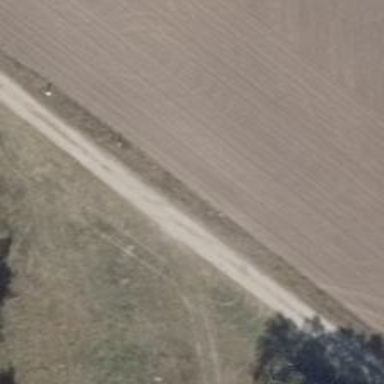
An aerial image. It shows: Sandy track road with grade4 tracktype.